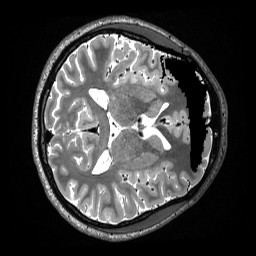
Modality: T2w
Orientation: axial
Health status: healthy
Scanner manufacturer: siemens
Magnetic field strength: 3 T
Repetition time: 3.2 s
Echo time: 0.563 s